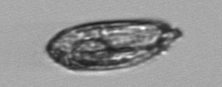
Label: Katodinium_or_Torodinium